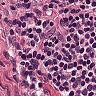
Metastatic tissue present: no